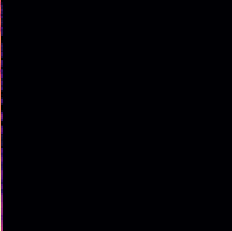
Sound class: Fire crackling